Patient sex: M
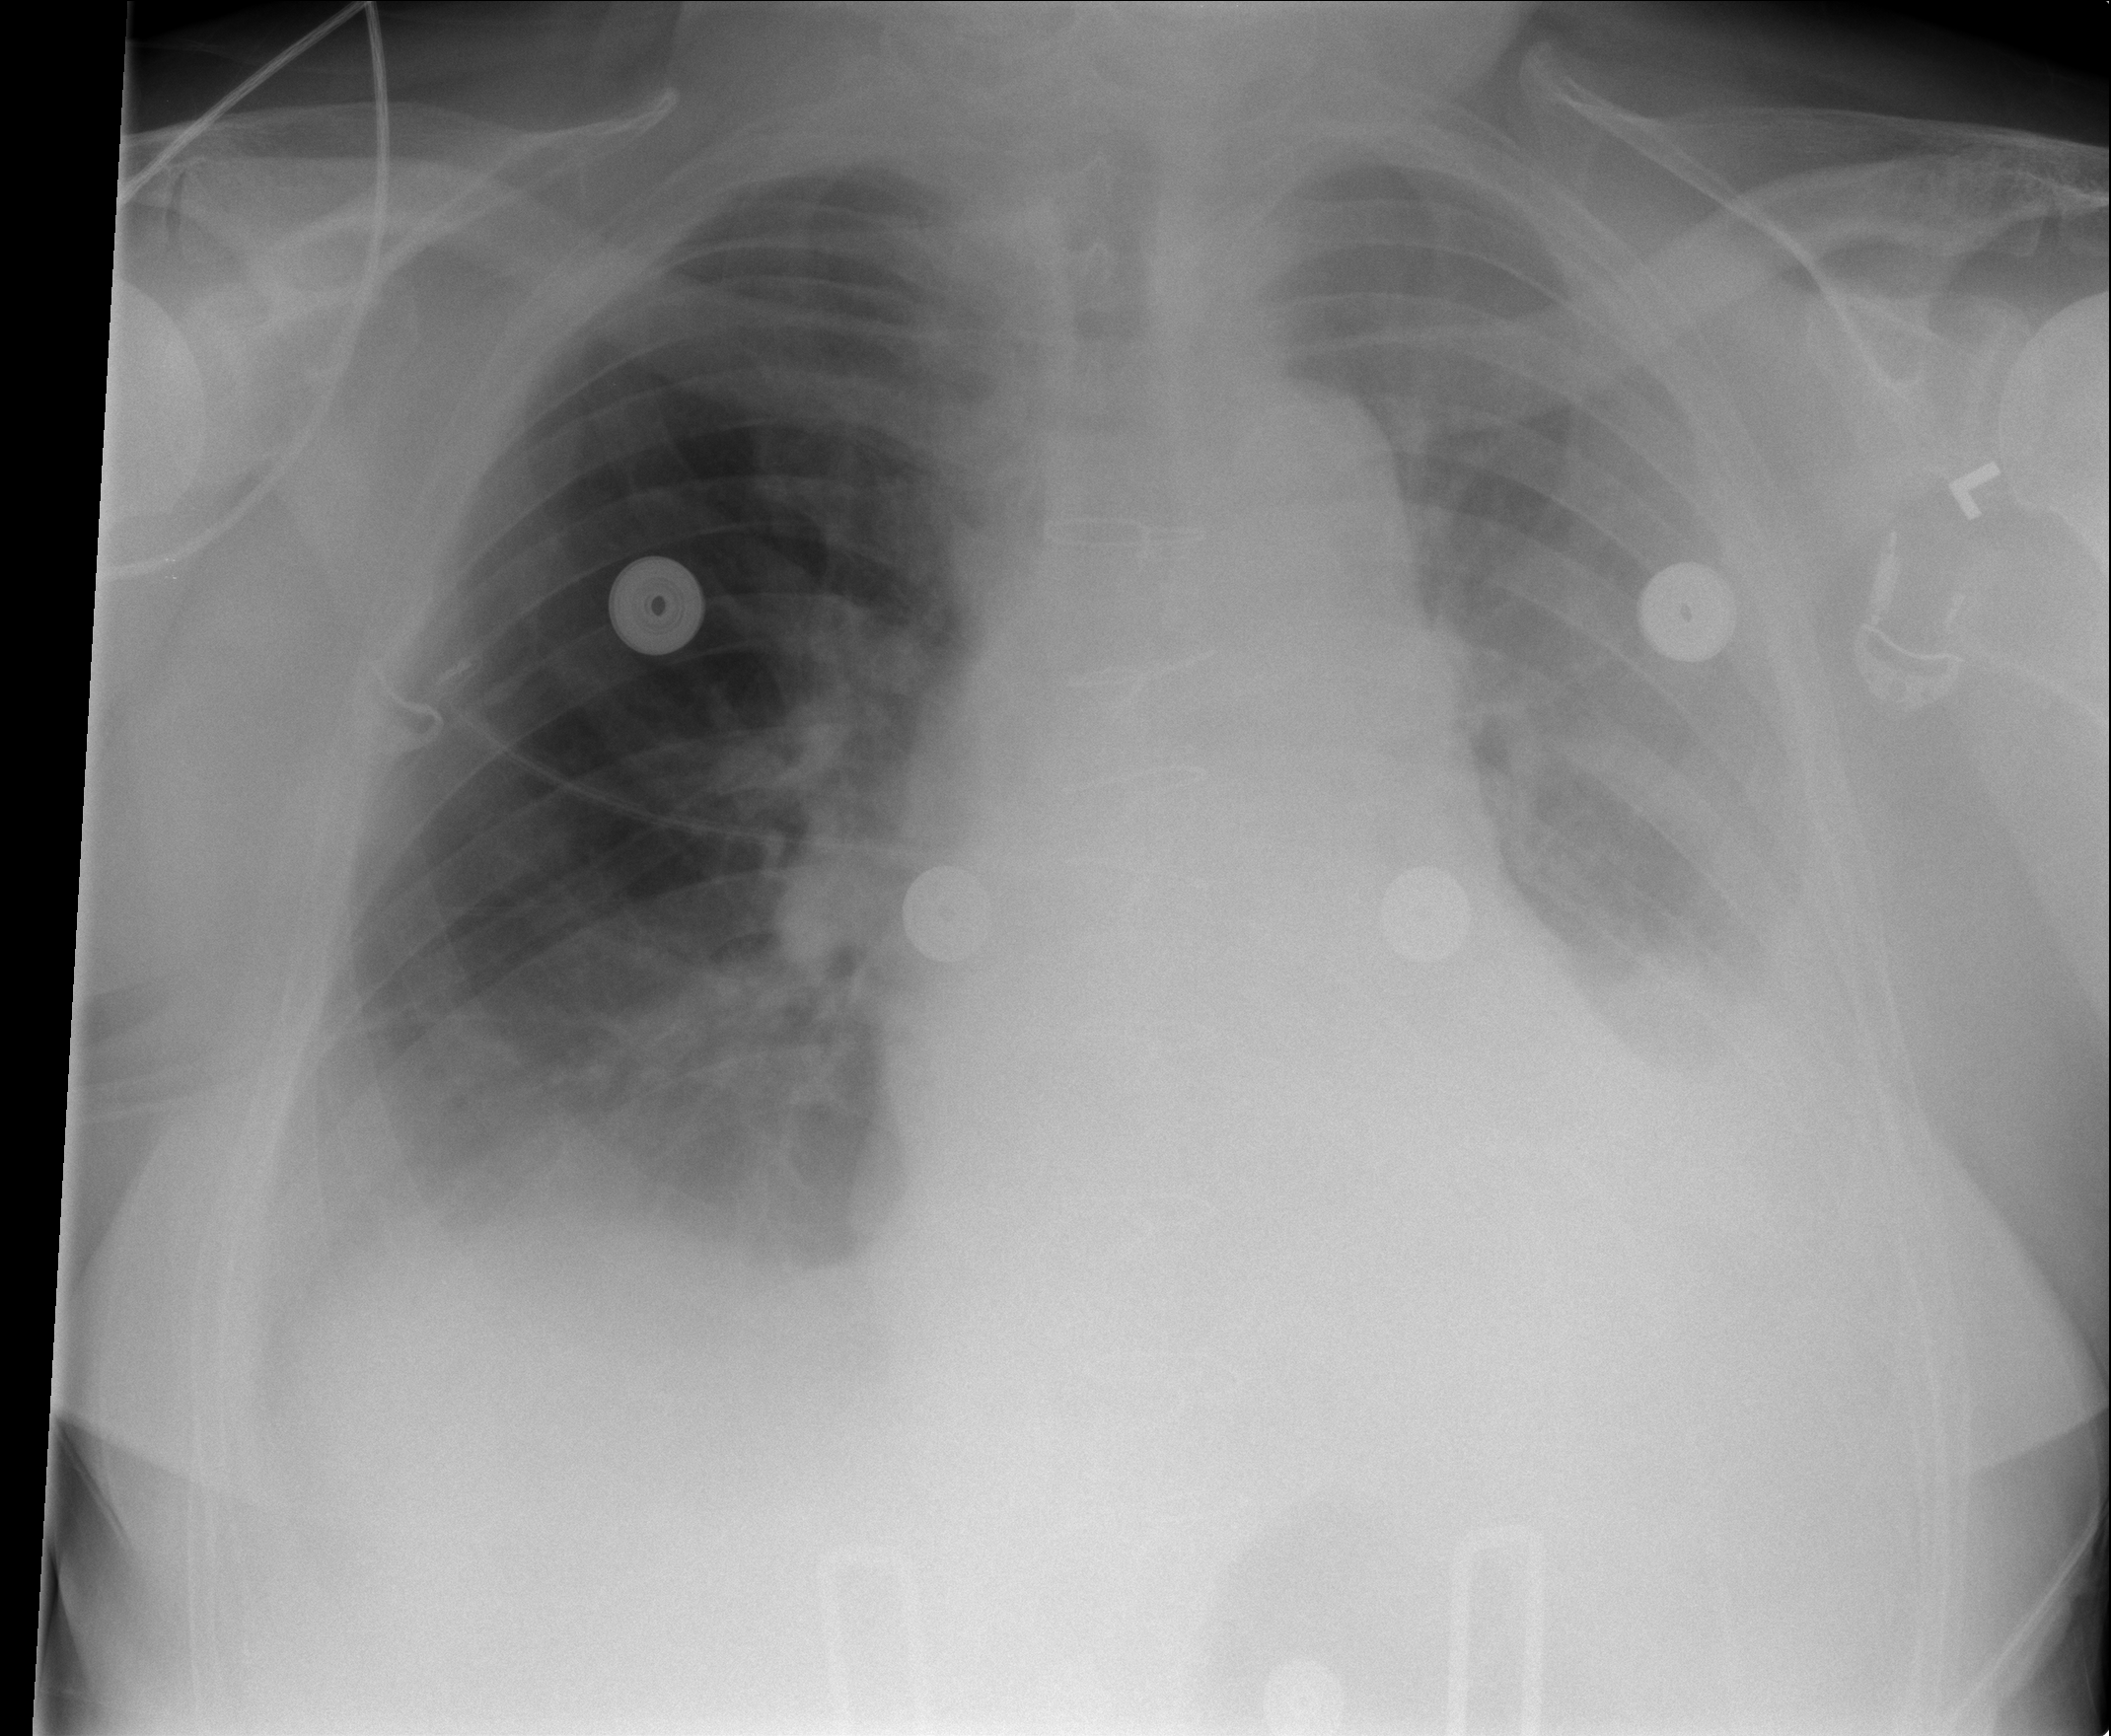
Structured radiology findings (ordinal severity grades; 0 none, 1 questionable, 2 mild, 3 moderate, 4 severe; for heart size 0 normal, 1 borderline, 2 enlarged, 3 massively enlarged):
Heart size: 2
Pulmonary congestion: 2
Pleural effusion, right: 2
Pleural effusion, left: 3
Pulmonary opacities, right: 0
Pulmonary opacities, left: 0
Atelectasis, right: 2
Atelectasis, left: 2